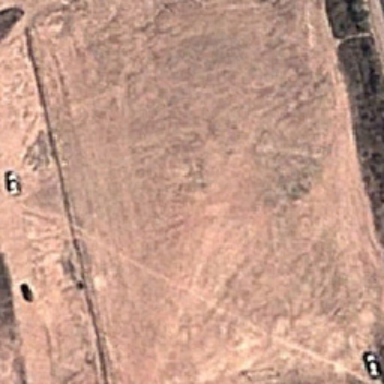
Two white cars were parked on the red-brown ground .